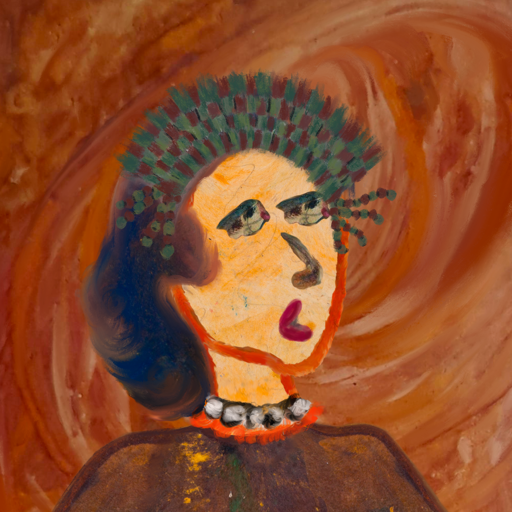
Background: Pious_Lady, Head And Neck Side: Experience, Face Side: Pipe, Bust: Comrade, Hair Side: Mother_And_Son_Son, Head Accessory: After_Raid_Crown, Second Necklace: Blank, Necklace: An_Impression, Baby: Blank